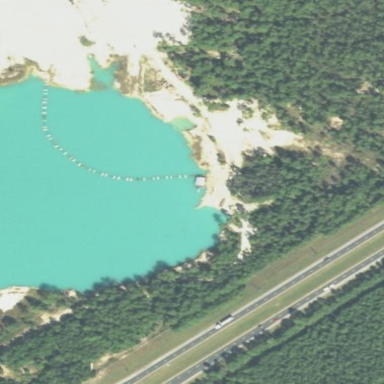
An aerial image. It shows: Sand quarry.